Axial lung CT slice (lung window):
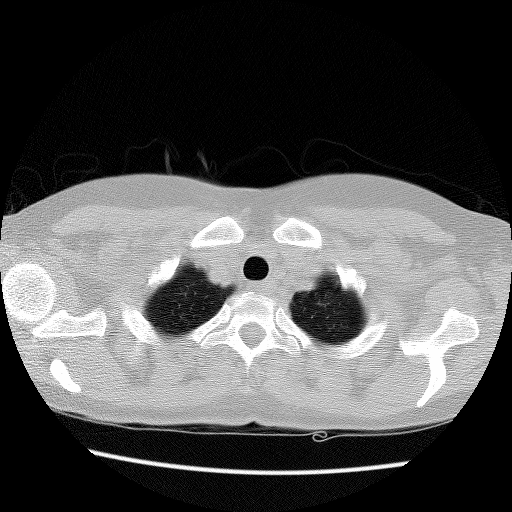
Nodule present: no